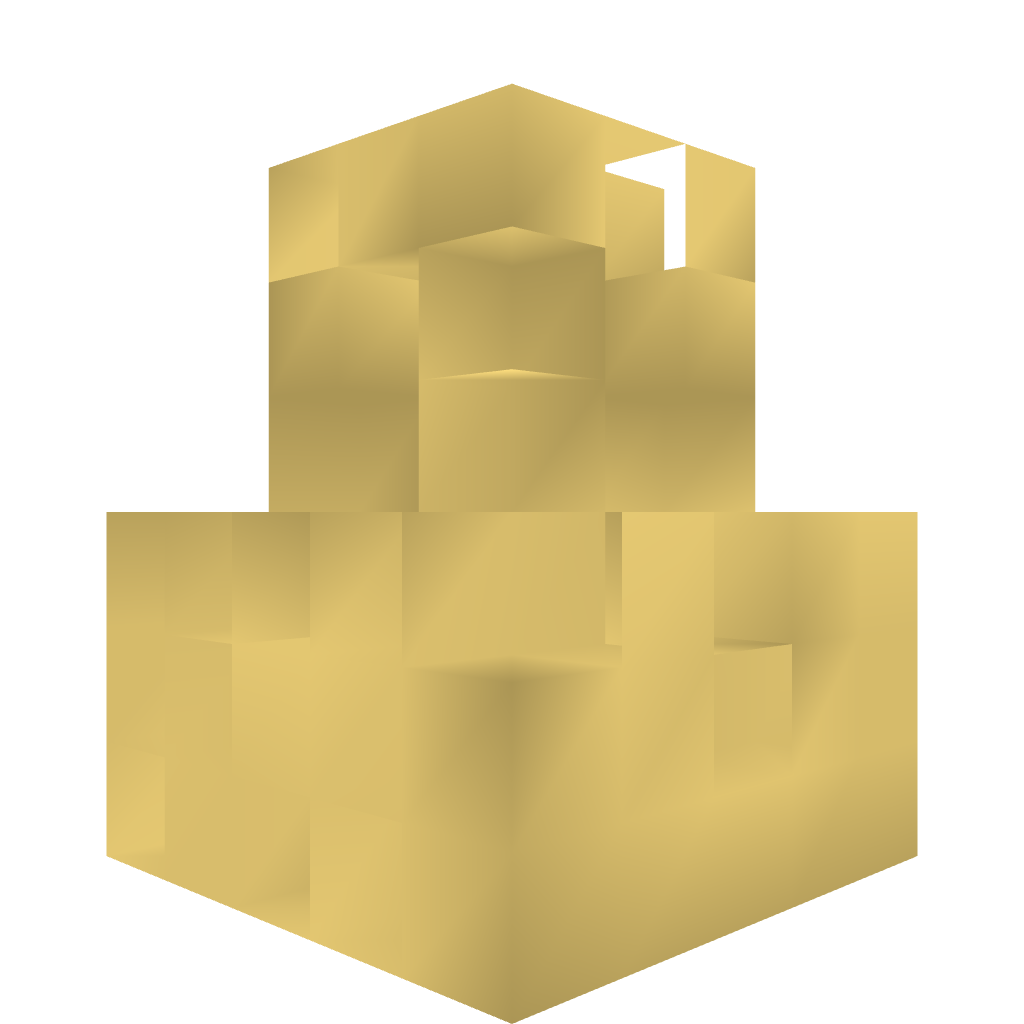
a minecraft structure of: desert fountain bad low quality